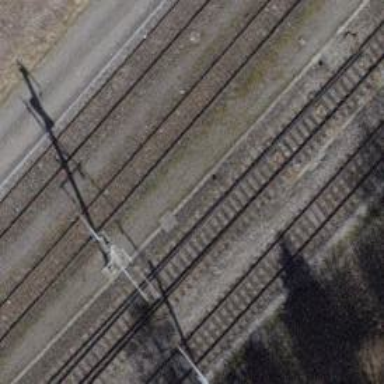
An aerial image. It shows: Single-track electrified railway with contact line.